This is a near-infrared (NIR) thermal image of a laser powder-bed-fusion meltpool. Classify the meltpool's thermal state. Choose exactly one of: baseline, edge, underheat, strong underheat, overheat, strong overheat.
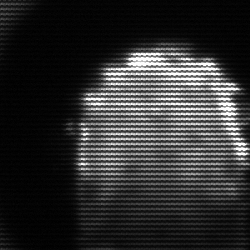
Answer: baseline